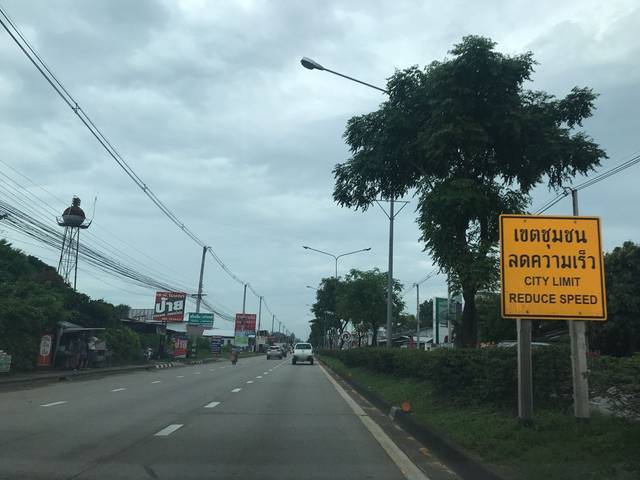
Region: Thailand
Coordinates: 18.774, 99.042